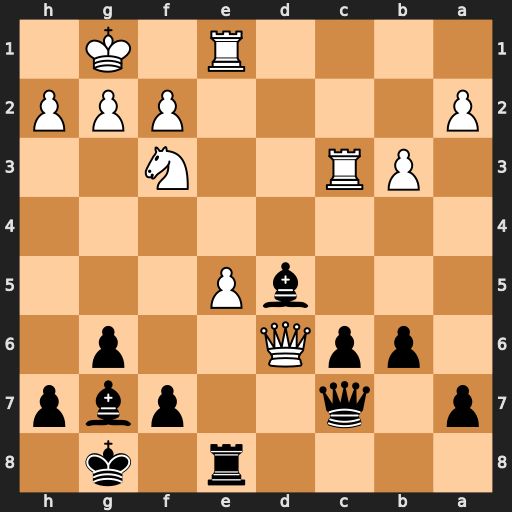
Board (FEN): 4r1k1/p1q2pbp/1ppQ2p1/3bP3/8/1PR2N2/P4PPP/4R1K1
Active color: b
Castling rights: -
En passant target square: -
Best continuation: Qxd6 exd6 Rxe1+ Nxe1 Bxc3 d7 Bf6